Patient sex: M
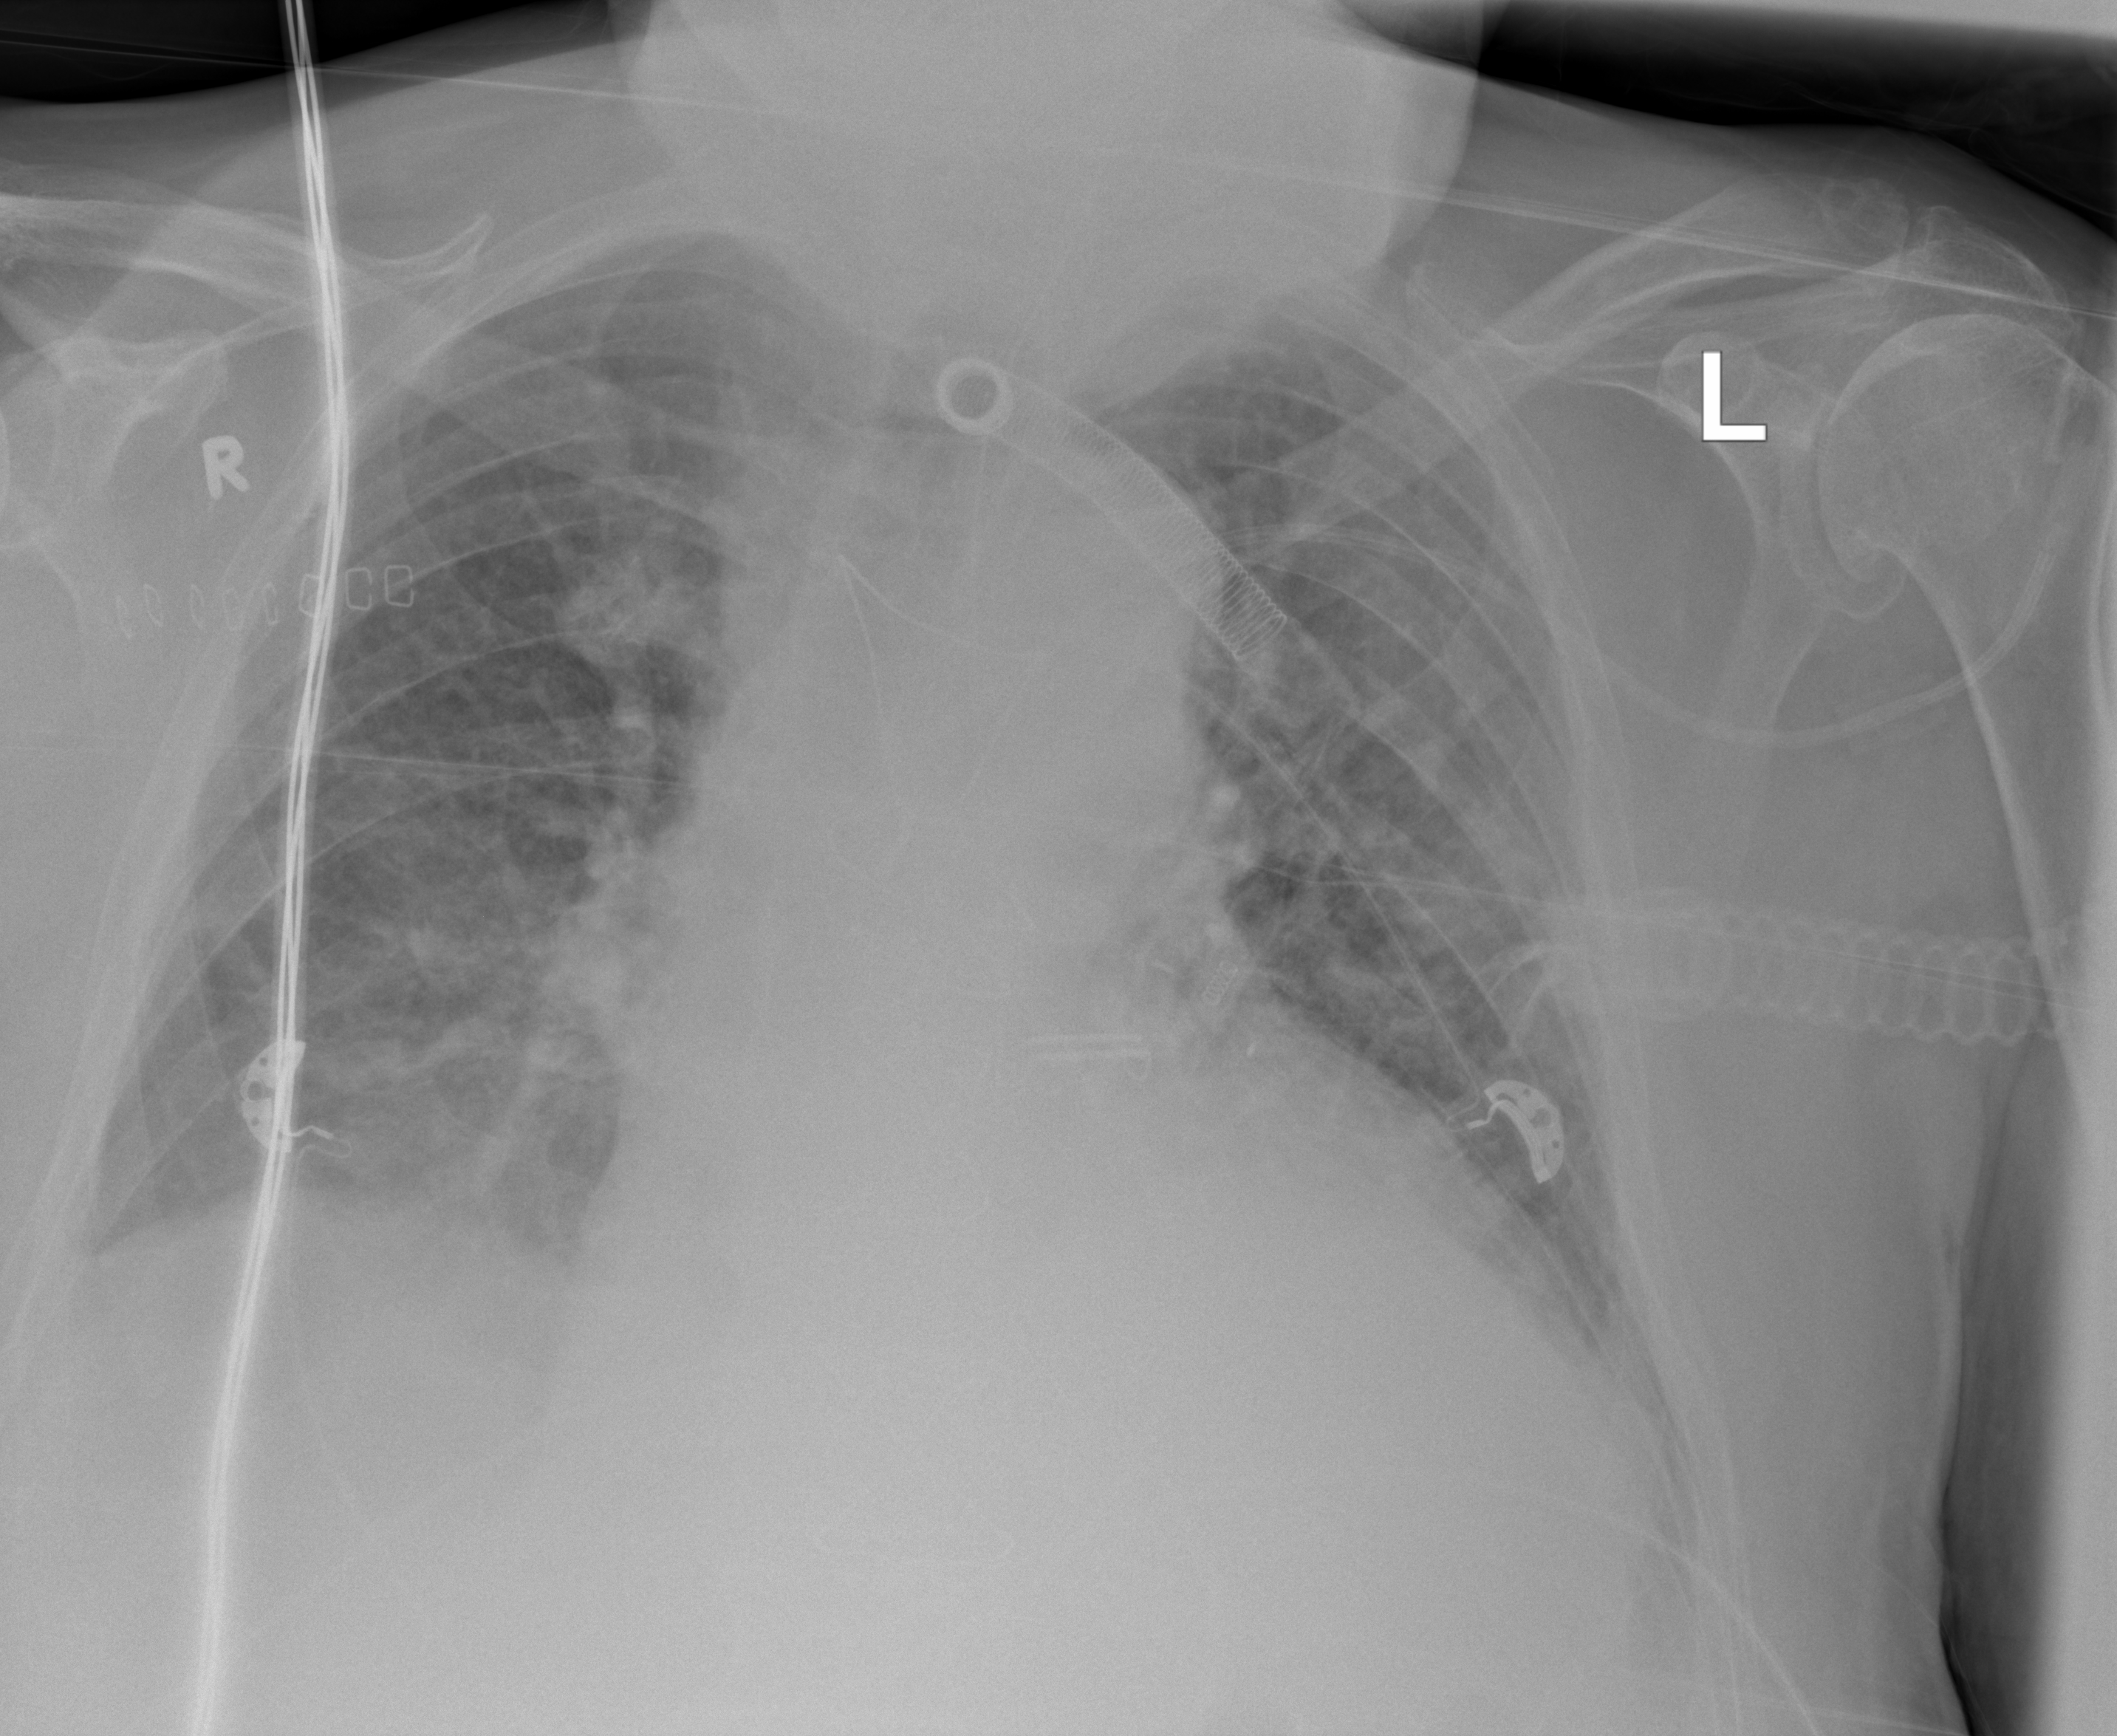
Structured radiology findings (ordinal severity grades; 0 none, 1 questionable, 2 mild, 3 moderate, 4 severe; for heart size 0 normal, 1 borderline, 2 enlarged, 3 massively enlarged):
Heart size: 2
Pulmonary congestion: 3
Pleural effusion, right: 2
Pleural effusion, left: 2
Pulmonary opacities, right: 1
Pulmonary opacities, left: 1
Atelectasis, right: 2
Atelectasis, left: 2